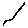
Label: line